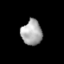
Tissue: lung
Cell type: Myeloid cells
Senescence score: 0.2171
Nuclear area (px): 512
Mean DAPI intensity: 168.377